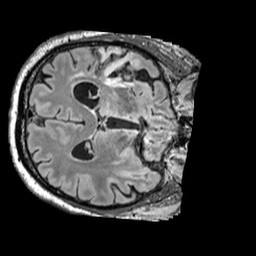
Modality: FLAIR
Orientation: axial
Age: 55
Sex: male
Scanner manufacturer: siemens
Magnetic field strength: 3 T
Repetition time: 5 s
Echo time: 0.387 s